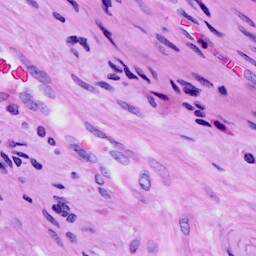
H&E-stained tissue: Cervix